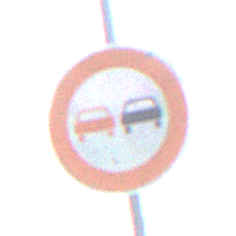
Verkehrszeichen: Ueberholverbot
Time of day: MorningAfternoon
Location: Outdoor (Nature)
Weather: PartlyCloudy
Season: NotSpecified
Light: Natural